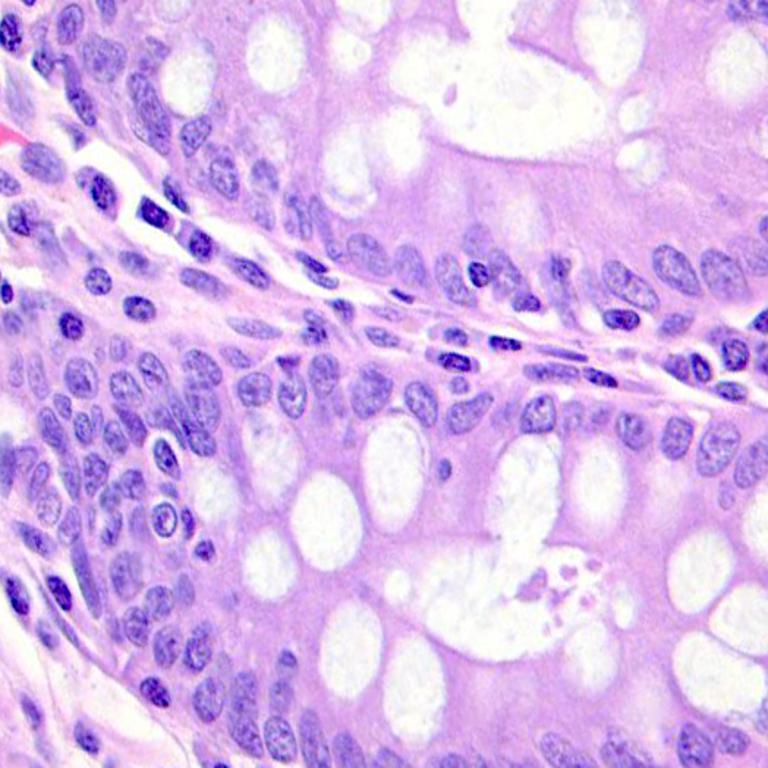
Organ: colon
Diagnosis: benign